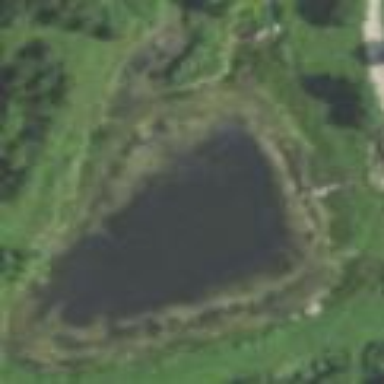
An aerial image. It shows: Peaceful pond surrounded by nature.